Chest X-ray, PA view. Patient: 52 years old, sex M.
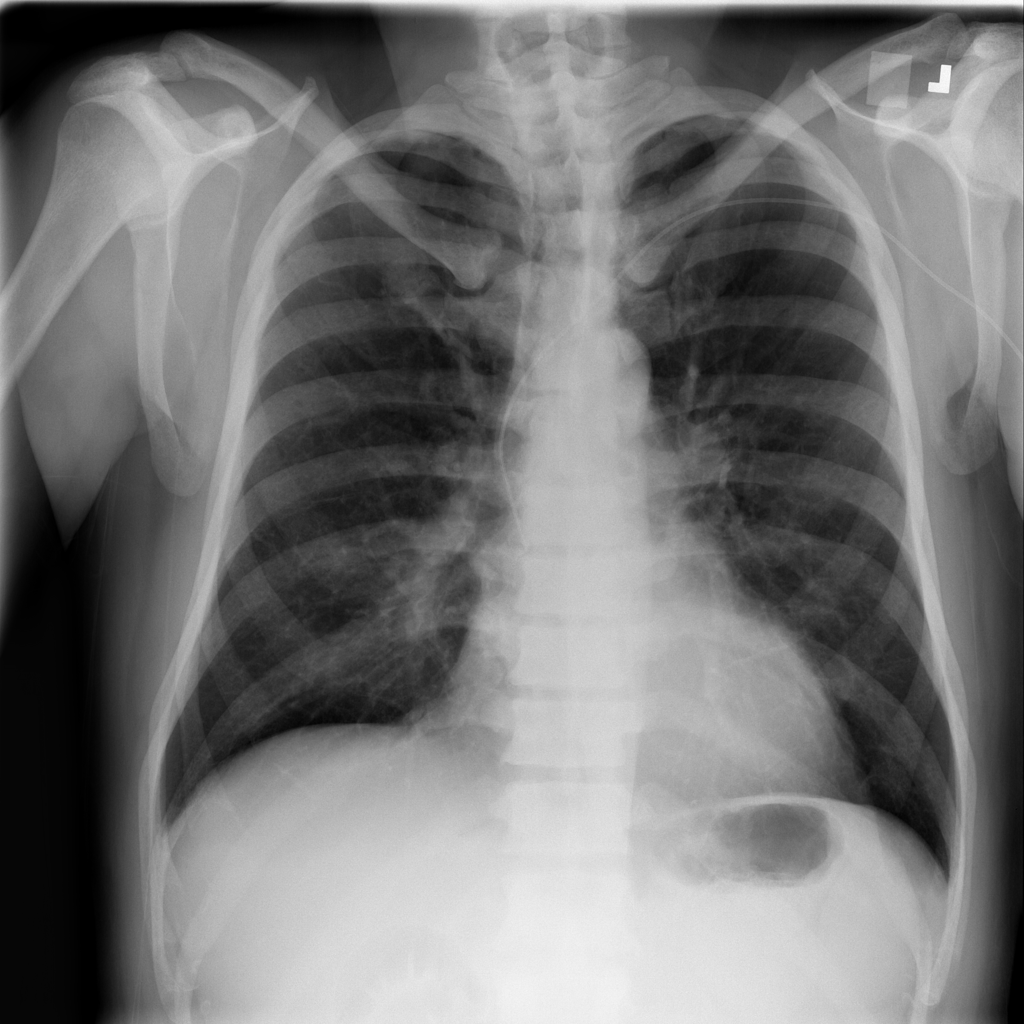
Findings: No Finding